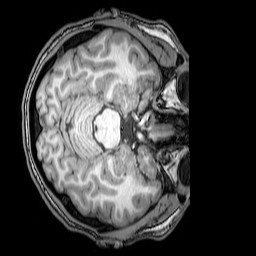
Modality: T1w
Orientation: axial
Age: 20
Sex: male